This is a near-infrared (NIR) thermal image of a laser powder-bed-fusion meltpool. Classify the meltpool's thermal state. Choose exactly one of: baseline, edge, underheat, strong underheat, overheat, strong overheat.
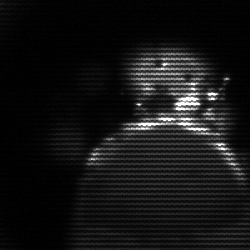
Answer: baseline